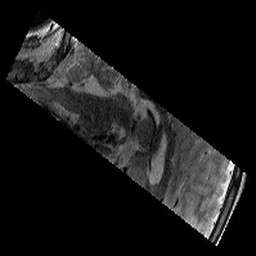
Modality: T2w
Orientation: sagittal
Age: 12
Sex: male
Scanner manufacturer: siemens
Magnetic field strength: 3 T
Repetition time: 7.7 s
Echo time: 0.067 s